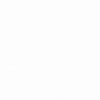
Label: not_dusty